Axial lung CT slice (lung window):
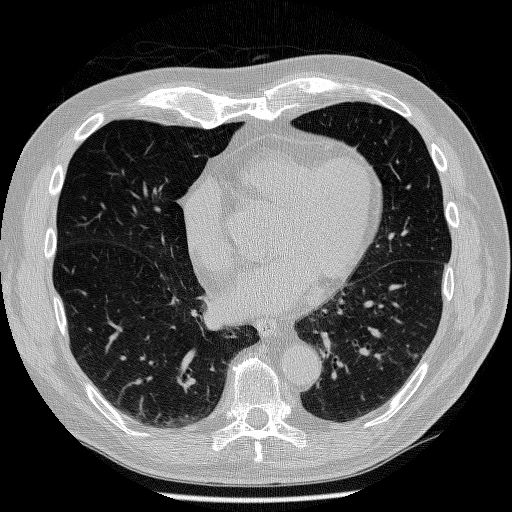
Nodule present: yes
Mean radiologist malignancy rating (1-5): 3